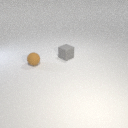
small gray rubber cube behind small brown rubber sphere